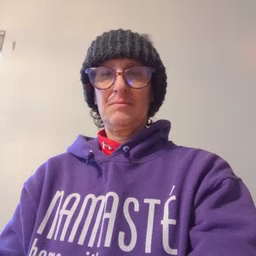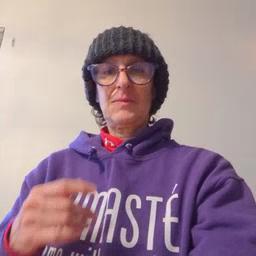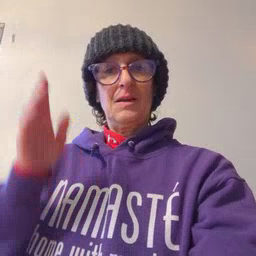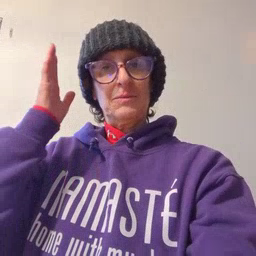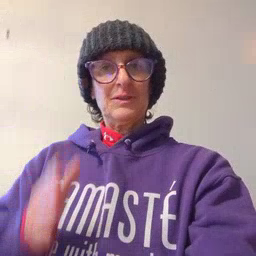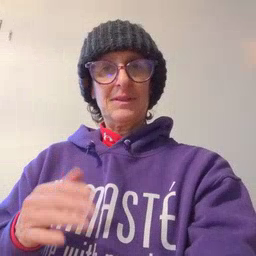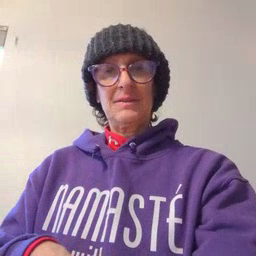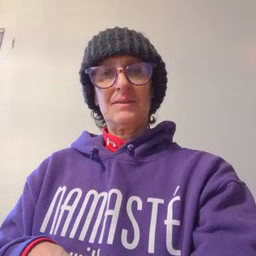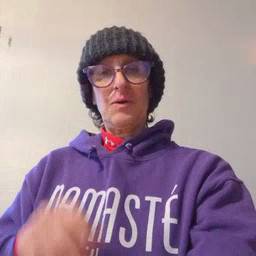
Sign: person